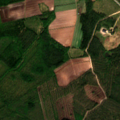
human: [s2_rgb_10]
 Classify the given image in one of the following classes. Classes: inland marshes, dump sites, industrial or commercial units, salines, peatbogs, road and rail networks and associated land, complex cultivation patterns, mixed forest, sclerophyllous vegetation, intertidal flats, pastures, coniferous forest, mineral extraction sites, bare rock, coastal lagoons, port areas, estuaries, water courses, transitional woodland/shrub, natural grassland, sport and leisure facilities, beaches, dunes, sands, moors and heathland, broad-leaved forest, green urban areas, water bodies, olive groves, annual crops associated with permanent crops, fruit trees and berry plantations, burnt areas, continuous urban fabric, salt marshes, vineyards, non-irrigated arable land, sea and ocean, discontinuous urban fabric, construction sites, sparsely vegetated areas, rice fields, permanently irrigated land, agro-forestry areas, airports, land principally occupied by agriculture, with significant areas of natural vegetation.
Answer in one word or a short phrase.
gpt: land principally occupied by agriculture, with significant areas of natural vegetation, coniferous forest, mixed forest, transitional woodland/shrub